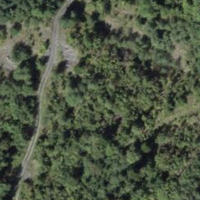
EUNIS habitat code: 45
Species observed at this site:
Erebia ligea